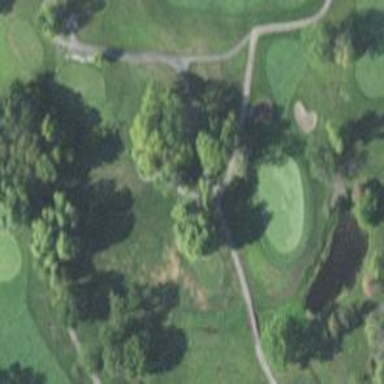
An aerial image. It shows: Service road used as golf cart path.